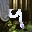
Label: 9